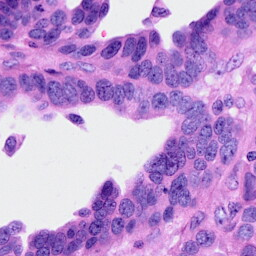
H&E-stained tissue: Ovarian